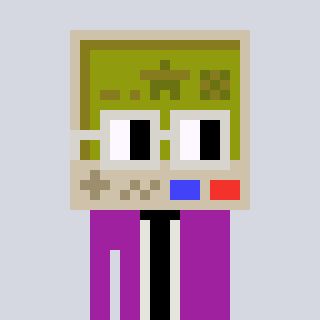
a pixel art character with square light gray glasses, a gameboy-shaped head and a magenta-colored body on a cool background